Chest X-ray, PA view. Patient: 62 years old, sex M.
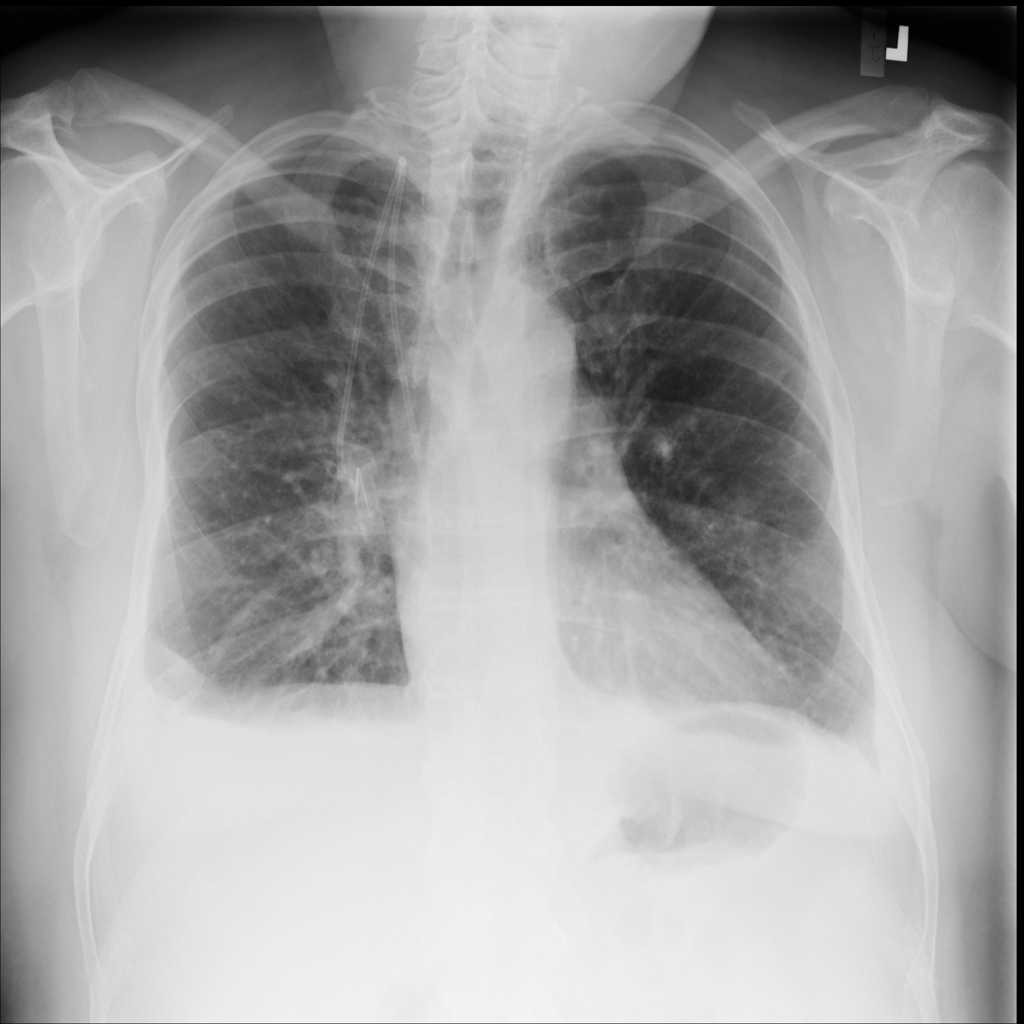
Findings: Effusion